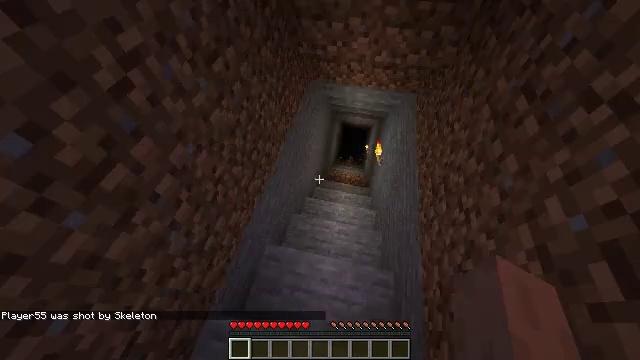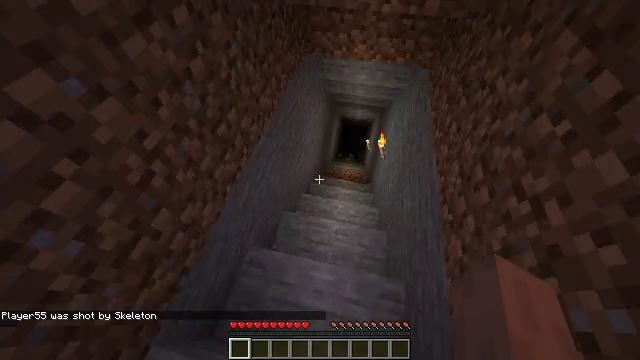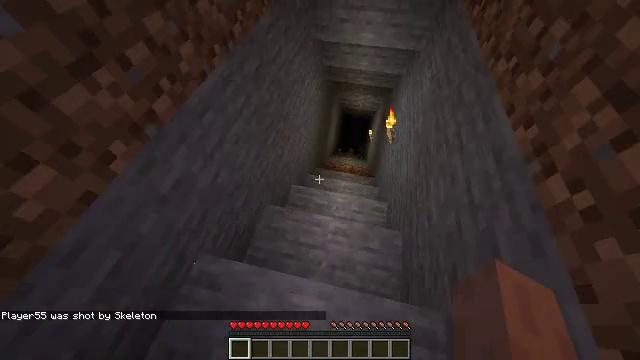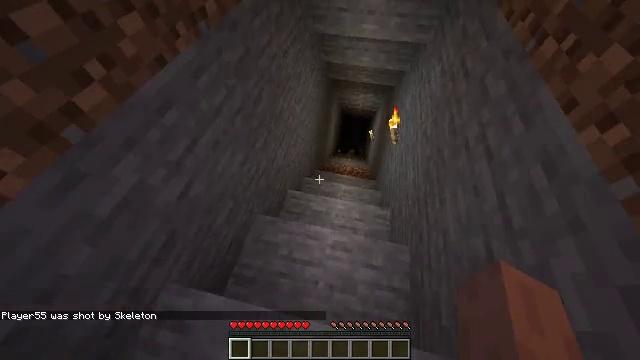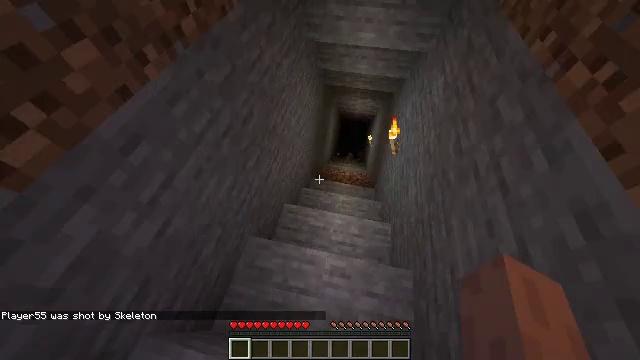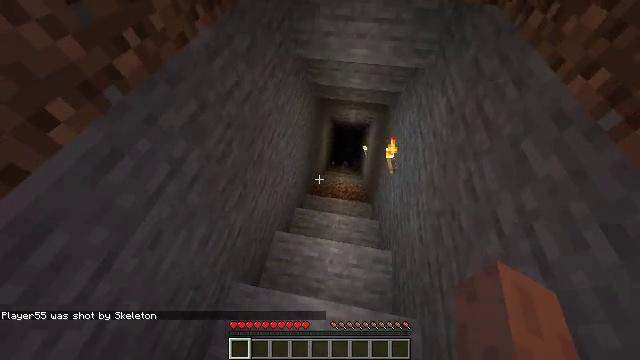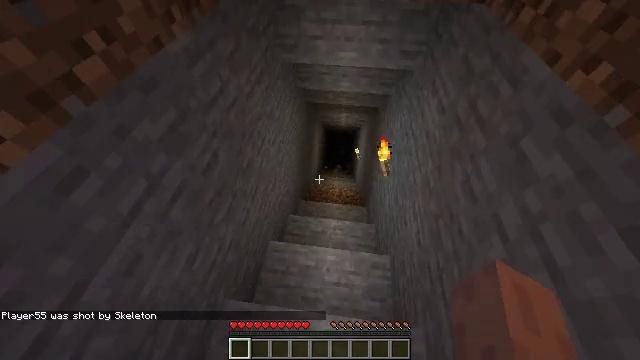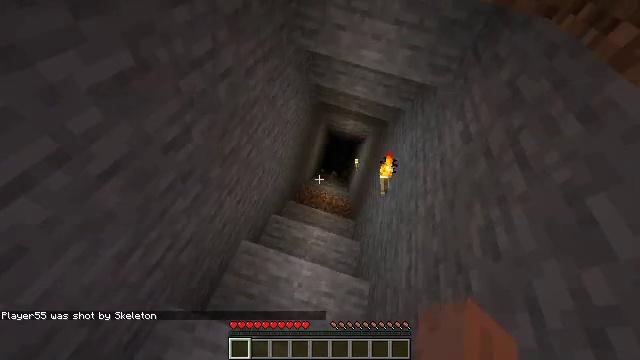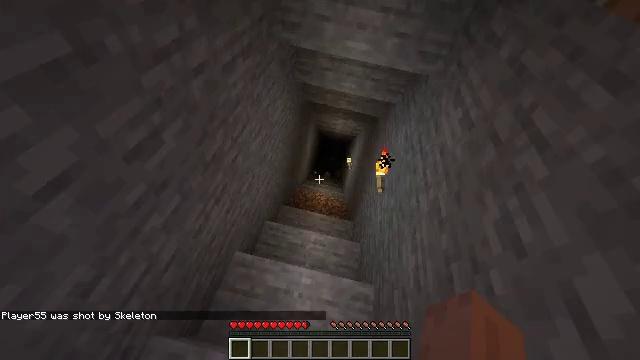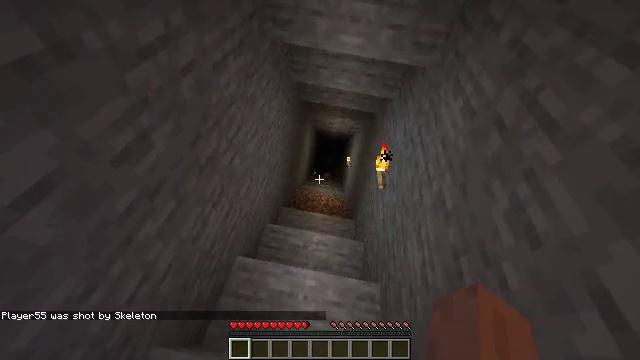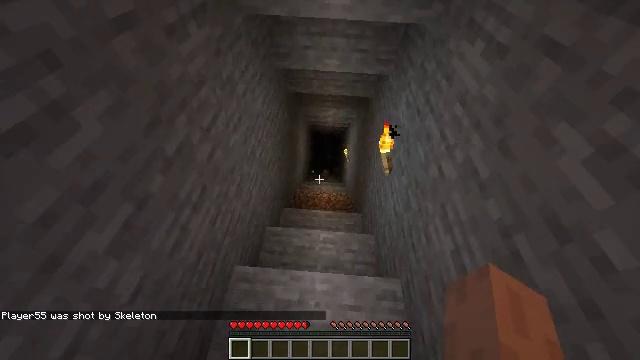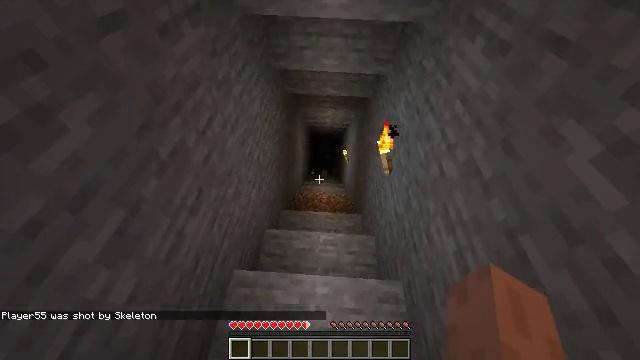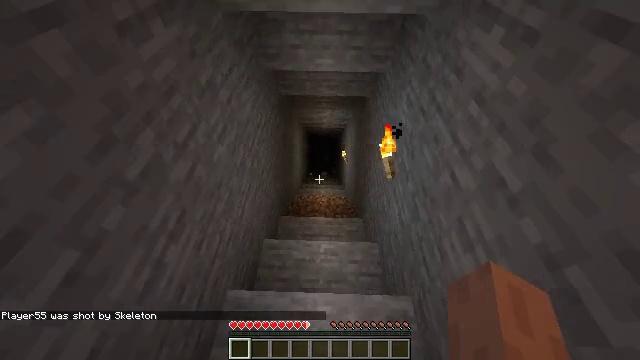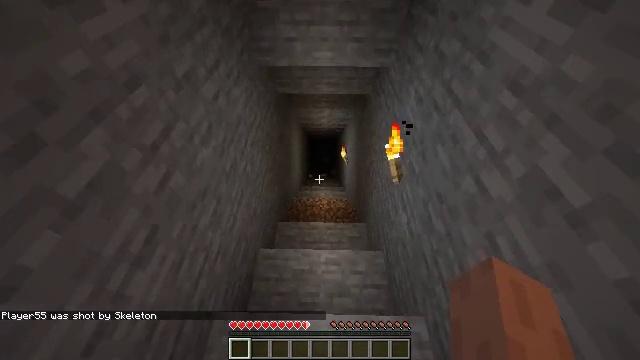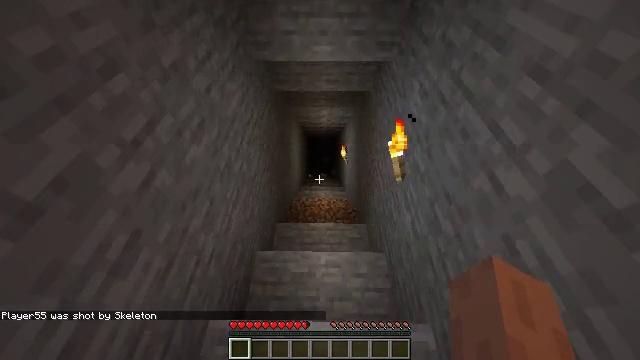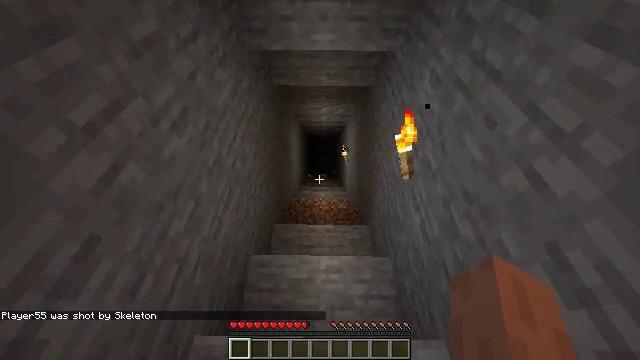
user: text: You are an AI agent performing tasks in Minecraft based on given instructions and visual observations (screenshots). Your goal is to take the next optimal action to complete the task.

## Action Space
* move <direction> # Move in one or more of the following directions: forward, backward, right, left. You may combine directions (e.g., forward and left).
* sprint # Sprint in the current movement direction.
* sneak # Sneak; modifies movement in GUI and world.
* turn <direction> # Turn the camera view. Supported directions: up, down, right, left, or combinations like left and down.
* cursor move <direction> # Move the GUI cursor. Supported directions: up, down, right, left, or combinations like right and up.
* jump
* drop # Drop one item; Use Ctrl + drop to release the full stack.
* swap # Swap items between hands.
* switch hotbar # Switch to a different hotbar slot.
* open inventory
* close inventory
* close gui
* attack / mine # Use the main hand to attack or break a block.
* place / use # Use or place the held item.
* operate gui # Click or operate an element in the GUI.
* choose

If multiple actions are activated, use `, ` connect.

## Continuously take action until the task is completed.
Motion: motion action
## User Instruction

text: Kill a skeleton.
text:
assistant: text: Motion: move forward, sprint
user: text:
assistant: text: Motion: move forward, sprint
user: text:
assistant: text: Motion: move forward, sprint
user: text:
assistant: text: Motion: move forward, sprint
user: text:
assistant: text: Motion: move forward, sprint, turn right and up
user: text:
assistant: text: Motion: move forward, sprint, turn right and up
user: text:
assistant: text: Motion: move forward, sprint, turn right
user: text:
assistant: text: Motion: move forward, sprint, turn right
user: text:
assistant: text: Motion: move forward, sprint
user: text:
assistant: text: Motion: move forward, sprint
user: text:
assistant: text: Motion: move forward, sprint
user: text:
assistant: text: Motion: move forward, sprint
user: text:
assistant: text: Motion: move forward, sprint
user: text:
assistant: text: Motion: move forward, sprint
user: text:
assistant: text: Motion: move forward, sprint
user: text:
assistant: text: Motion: move forward, sprint
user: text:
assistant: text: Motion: move forward, sprint
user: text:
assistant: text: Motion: move forward, sprint
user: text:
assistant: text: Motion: move forward, sprint
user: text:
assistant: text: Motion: move forward, sprint
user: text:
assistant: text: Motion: move forward, sprint, turn down
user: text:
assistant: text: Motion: move forward, sprint
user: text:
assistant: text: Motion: move forward, sprint
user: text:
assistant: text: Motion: move forward, sprint
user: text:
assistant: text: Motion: move forward, sprint
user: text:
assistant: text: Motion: move forward, sprint
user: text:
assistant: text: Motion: move forward, sprint
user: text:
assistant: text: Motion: move forward, sprint
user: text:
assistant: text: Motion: move forward, sprint
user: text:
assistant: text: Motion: move forward, sprint